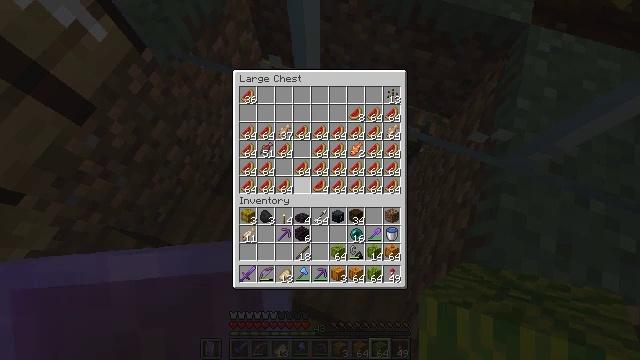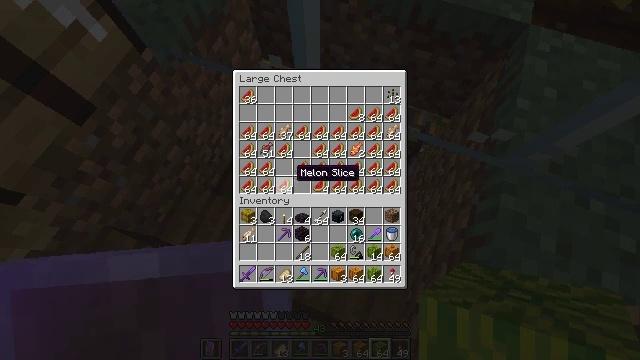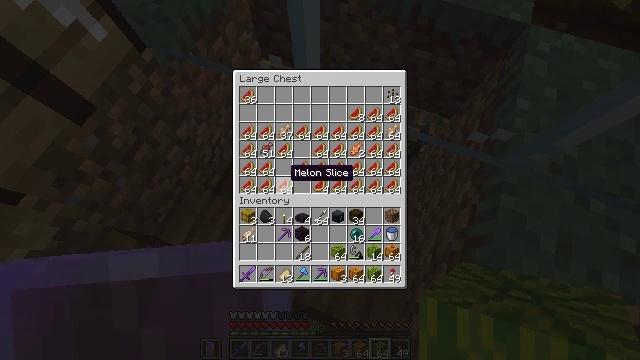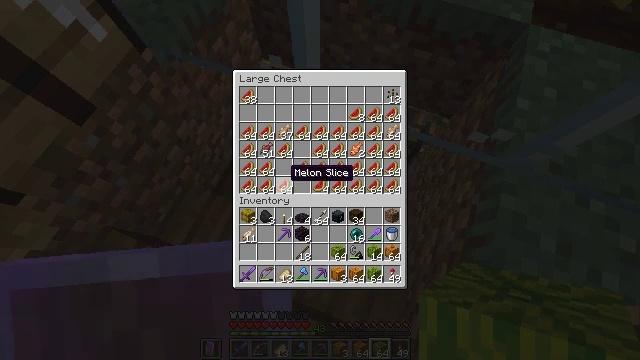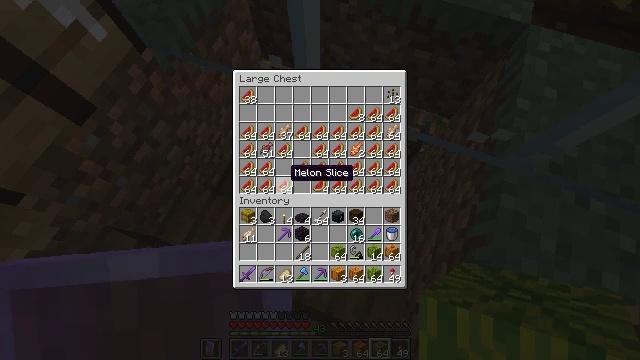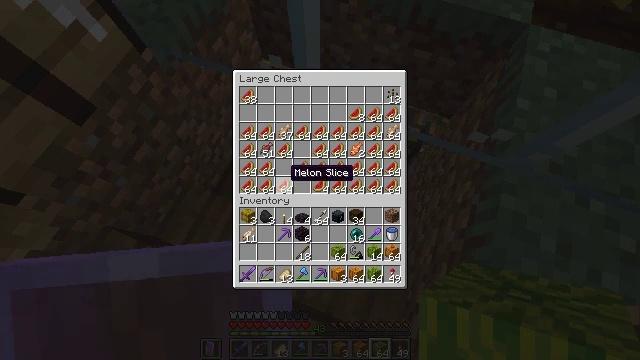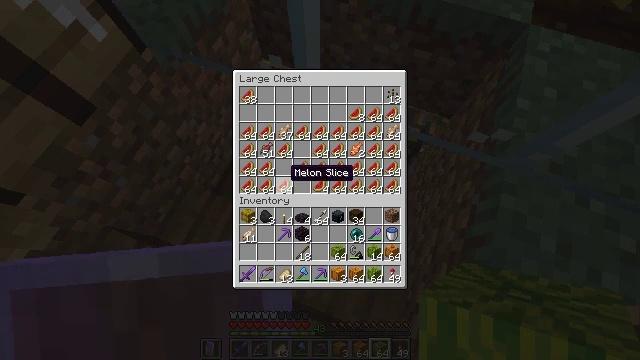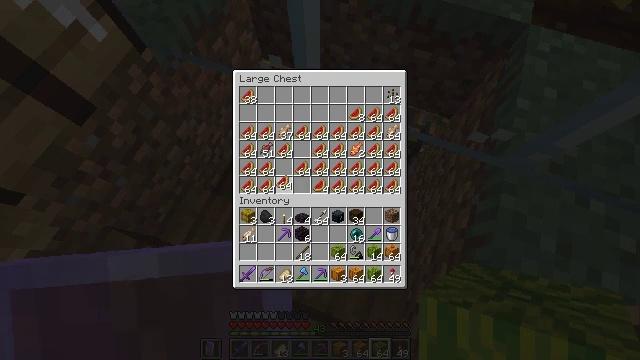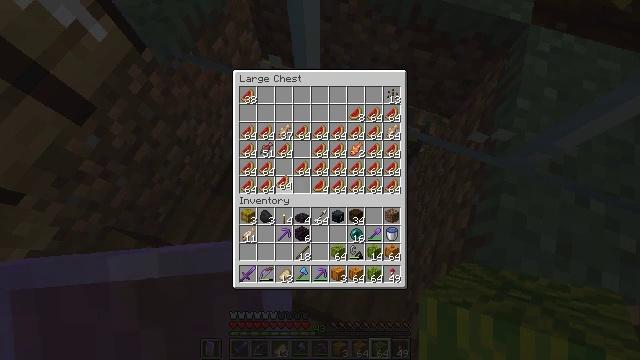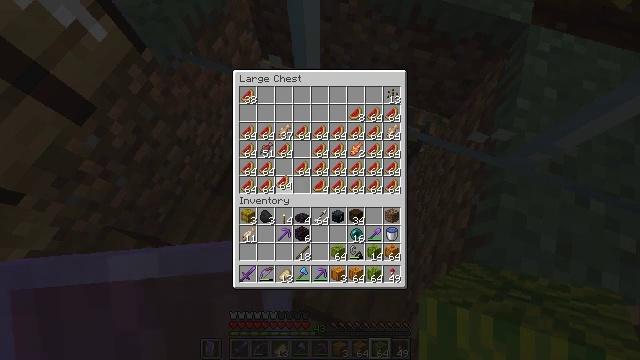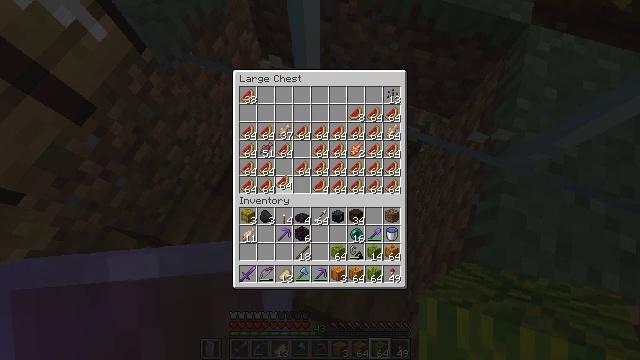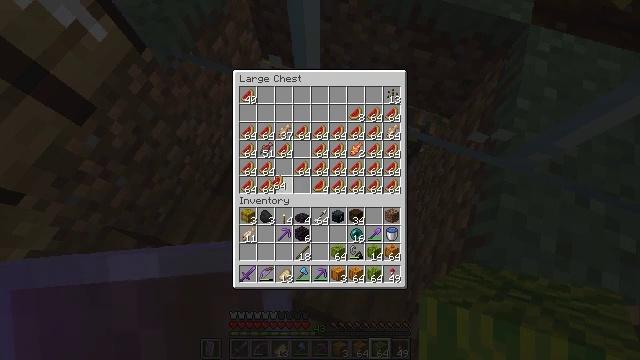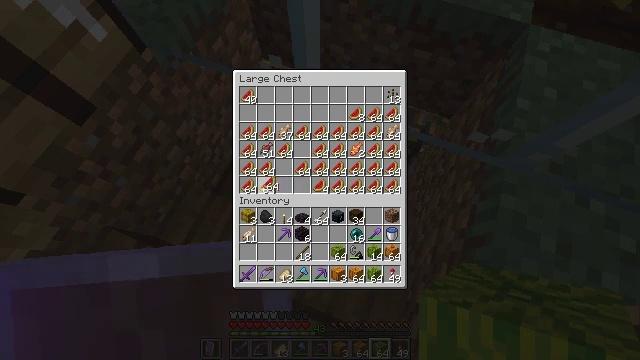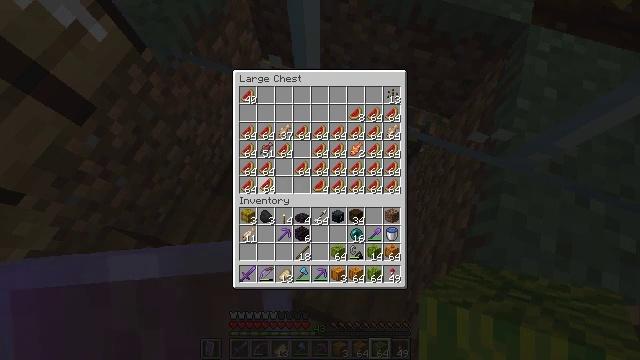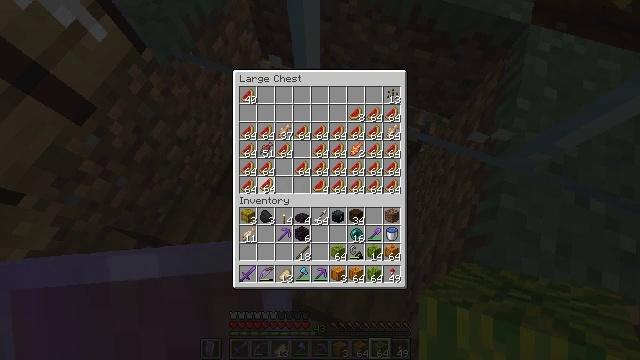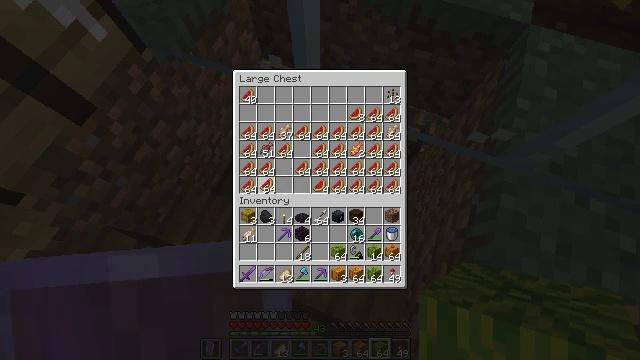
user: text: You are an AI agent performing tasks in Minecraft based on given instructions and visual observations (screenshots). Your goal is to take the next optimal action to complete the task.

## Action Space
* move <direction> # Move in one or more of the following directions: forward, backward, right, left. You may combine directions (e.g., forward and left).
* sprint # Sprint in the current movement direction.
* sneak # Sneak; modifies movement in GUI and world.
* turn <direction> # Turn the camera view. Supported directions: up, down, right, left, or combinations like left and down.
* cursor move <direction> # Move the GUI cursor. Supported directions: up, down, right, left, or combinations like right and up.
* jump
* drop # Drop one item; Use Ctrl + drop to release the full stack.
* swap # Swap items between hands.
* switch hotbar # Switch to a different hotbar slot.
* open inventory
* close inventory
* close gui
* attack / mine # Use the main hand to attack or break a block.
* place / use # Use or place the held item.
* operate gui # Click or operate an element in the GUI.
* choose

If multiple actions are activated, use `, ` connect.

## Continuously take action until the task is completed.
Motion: motion action
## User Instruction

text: Craft a melon.
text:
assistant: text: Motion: turn left
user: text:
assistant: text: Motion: no_op
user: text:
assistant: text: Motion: no_op
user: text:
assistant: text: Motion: no_op
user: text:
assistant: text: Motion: no_op
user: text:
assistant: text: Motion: no_op
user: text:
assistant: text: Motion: attack / mine
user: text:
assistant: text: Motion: attack / mine
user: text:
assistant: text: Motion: attack / mine
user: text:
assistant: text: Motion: no_op
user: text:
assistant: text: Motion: no_op
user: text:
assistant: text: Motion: turn left
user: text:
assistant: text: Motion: sneak
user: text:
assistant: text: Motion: sneak
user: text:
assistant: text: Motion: sneak
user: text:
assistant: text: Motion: sneak
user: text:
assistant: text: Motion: sneak, attack / mine
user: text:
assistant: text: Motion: sneak, attack / mine
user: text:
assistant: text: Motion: sneak, attack / mine
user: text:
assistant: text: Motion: sneak
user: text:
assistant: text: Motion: sneak, attack / mine
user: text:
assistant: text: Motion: sneak, attack / mine
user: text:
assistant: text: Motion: sneak, attack / mine
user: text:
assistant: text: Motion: sneak, attack / mine
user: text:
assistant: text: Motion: sneak
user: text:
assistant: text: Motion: sneak
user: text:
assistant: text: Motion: sneak
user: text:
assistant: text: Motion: sneak
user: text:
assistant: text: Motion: sneak
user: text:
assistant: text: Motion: sneak